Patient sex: M
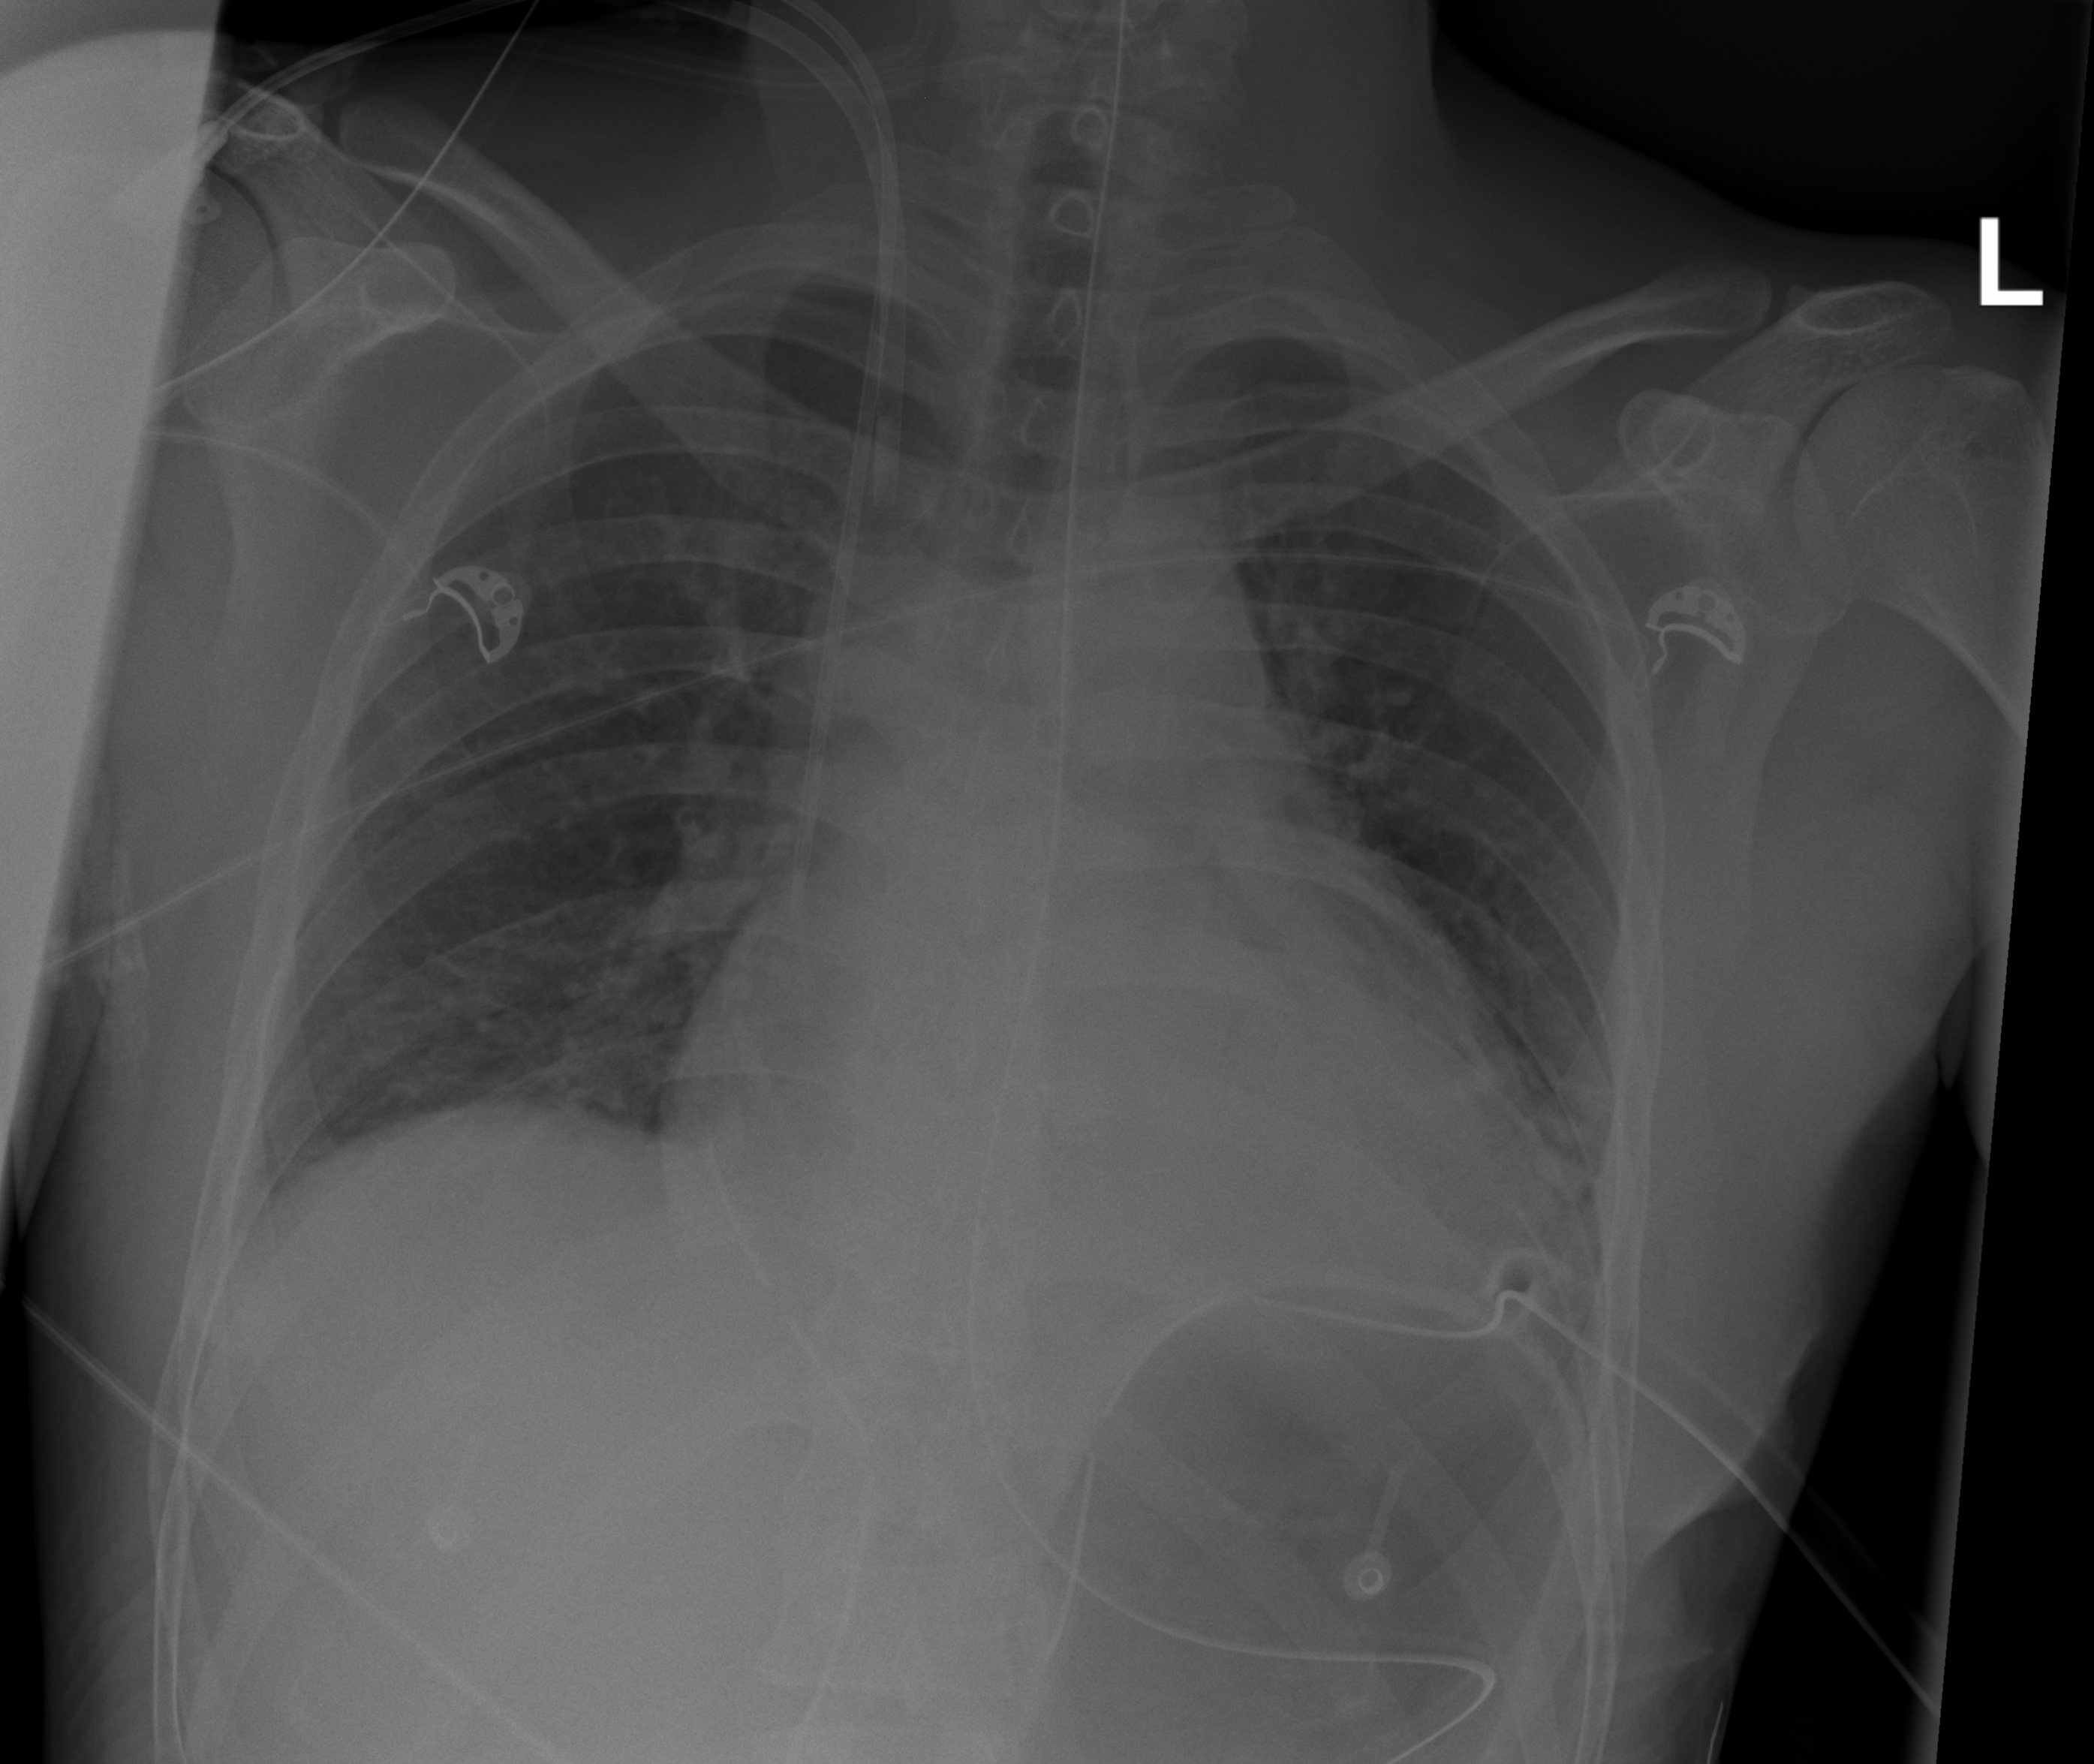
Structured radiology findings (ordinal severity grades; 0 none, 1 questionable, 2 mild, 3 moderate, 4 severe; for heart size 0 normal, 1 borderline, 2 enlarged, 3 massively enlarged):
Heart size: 2
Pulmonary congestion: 0
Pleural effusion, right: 0
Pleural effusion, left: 2
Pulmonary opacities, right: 0
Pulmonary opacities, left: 0
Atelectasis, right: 0
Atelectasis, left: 2